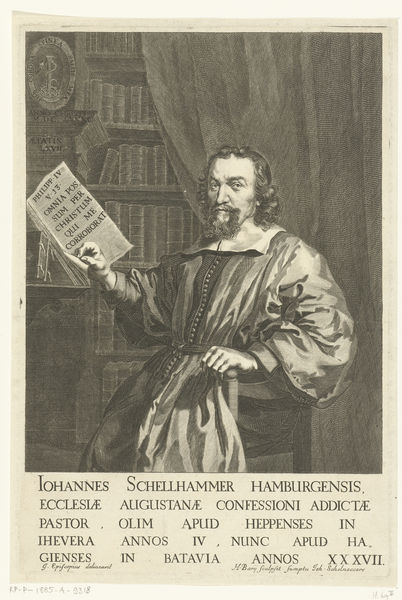
Titel: Portret van Johannes Schellhammer op 67-jarige leeftijd
Künstler: Hendrik Bary
Standort: Amsterdam
Institution: Rijksmuseum
Schlagwörter: chair, curtain, hands, collar, face, formal, hair, interior, nose, old, painting, portrait, robe, sitting, picture, hand, man, head, eyes, paper, black and white, coat, mouth, buttons, beard, books, curls, writing, shelf, reading, person, cloak, study, read, eye, finger, fingers, book, lips, forehead, page, latin, text, library, moustache, words, pastor, indoor, indoors, brows, augustine, word, write, shelves, rob, barber, johannes, wods, schellhammer, iohannes, xxxvii, abrber